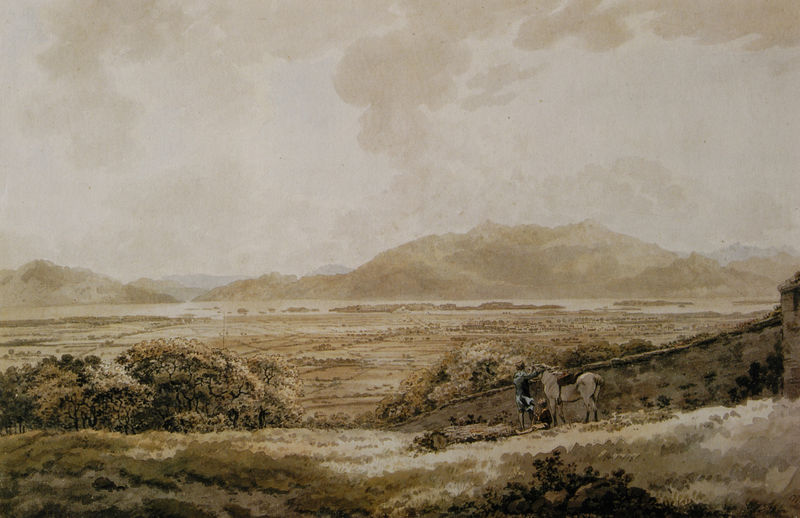
Titel: Killarney mit See
Künstler: Wiliam Pars
Standort: London
Institution: Victoria & Albert Museum
Schlagwörter: baum, berg, blau, dunkel, gemälde, himmel, mann, meer, schatten, wasser, weiß, wolken, aquarell, bäume, fluss, grün, landschaft, menschen, ocker, see, sitzen, braun, frau, grau, hell, licht, männer, schwarz, zeichnung, ausblick, blick, gras, tier, weg, wiese, wolke, beige, malerei, alt, mensch, stein, steine, bild, signatur, ebene, feld, felder, ferne, gräser, horizont, hügel, natur, strauch, weide, weite, busch, büsche, gewässer, pfad, rauch, sonne, sträucher, wege, wiesen, land, kind, pflanzen, england, wald, esel, pferd, reiter, turm, mähne, sattel, rückenansicht, ruhe, düster, ansicht, abhang, acker, feldarbeit, berge, bergig, gebirge, hang, mauer, bergkette, tag, monochrom, wasserfarbe, rast, grisaille, sepia, böschung, romantik, wetter, duktus, junge, betrachter, unscharf, laviert, tusche, diesig, spaziergang, vulkan, wei0, koloriert, schimmel, pinselstrich, betrachten, gemäuer, landschaftsbild, moor, romantisch, pfers, bleich, grpn, auarell, pflügen, gaul, tempera, hügelkette, schottland, gouache, mischtechnik, südeuropa, kurze hosen, campagna, erhebung, stummelschwanz, r, woölken, farbenarm, menwch